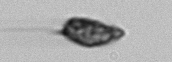
Label: Prorocentrum_triestinum